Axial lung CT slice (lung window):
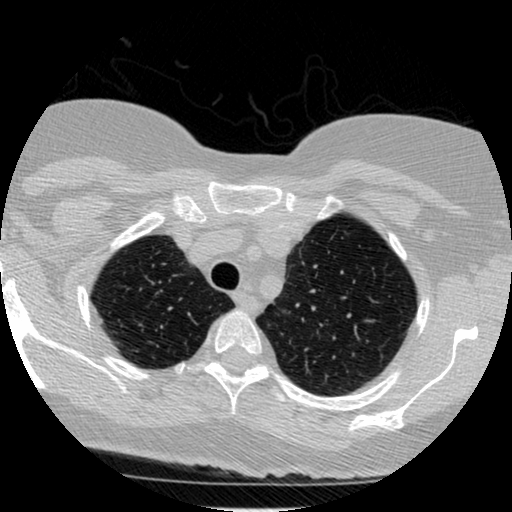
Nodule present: no